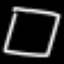
Label: square